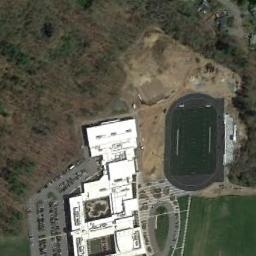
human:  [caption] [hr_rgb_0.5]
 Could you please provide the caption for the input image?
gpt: There is an unfinished track and field .

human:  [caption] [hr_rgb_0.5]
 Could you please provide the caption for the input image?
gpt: Lots of buildings are near the ground track field .

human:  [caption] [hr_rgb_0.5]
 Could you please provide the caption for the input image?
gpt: Track and field are built on bare land, Next to buildings and parking lots .

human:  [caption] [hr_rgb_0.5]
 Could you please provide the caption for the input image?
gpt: The ground track field is surrounded by a forest with lots of bare trees and a white building is next to the ground track field .

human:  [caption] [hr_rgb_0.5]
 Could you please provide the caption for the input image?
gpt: There are some white buildings and a parking lot beside the ground track field .